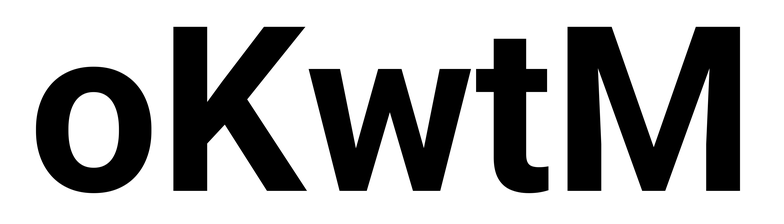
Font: Roboto_Bold